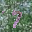
Label: 7